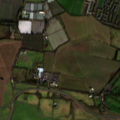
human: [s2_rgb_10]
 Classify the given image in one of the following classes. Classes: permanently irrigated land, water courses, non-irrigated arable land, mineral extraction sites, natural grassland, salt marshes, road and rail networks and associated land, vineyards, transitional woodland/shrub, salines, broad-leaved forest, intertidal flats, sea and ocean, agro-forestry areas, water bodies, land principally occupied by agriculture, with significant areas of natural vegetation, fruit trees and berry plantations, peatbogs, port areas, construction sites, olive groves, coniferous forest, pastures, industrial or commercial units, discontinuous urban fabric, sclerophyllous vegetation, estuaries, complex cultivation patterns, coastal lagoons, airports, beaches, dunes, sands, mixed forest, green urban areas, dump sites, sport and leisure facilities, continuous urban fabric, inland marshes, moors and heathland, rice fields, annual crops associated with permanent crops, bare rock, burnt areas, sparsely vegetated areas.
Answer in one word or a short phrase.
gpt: discontinuous urban fabric, airports, sport and leisure facilities, non-irrigated arable land, complex cultivation patterns